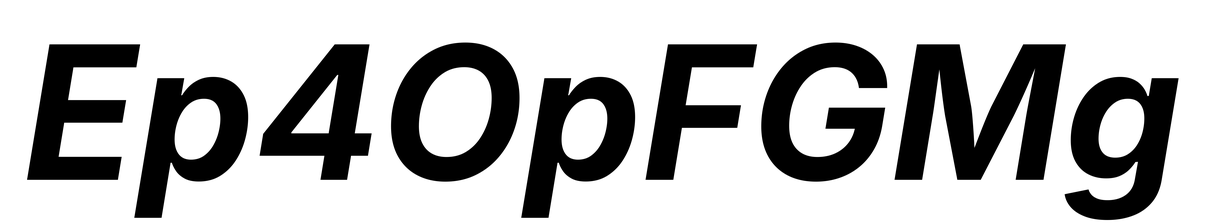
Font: Inter-Italic_Bold_Italic